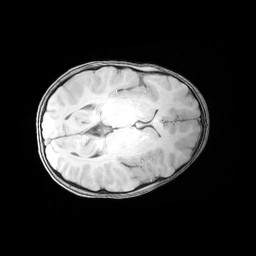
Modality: MP2RAGE
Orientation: axial
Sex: female
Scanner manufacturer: siemens
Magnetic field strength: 3 T
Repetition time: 5 s
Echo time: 0.00355 s